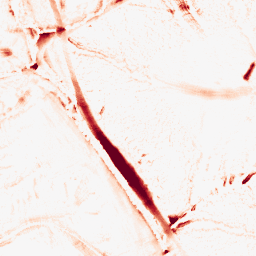
Category: morphological
Decomposition family: morphological_diamond
Decomposition parameters: operation: opening
radius: 10
Upsampling method: quadratic
Upsampling parameters: scale: 2
Upsampling scale: 2